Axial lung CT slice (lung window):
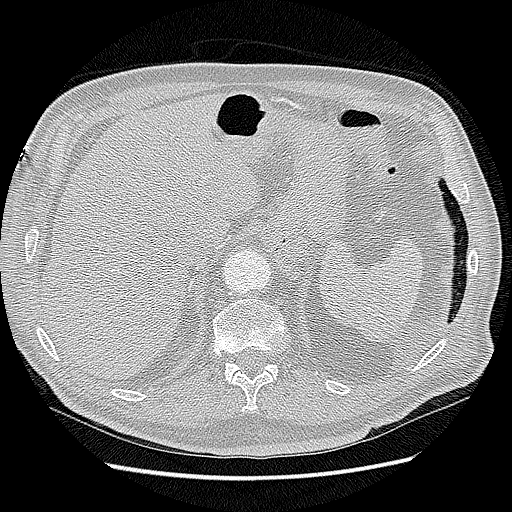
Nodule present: no